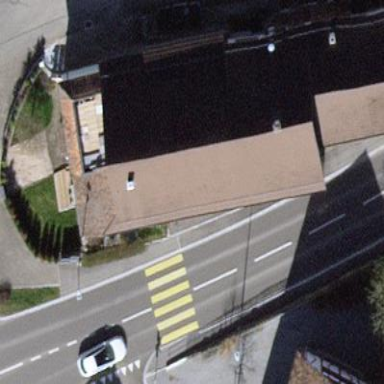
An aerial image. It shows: Gabled roofed house.